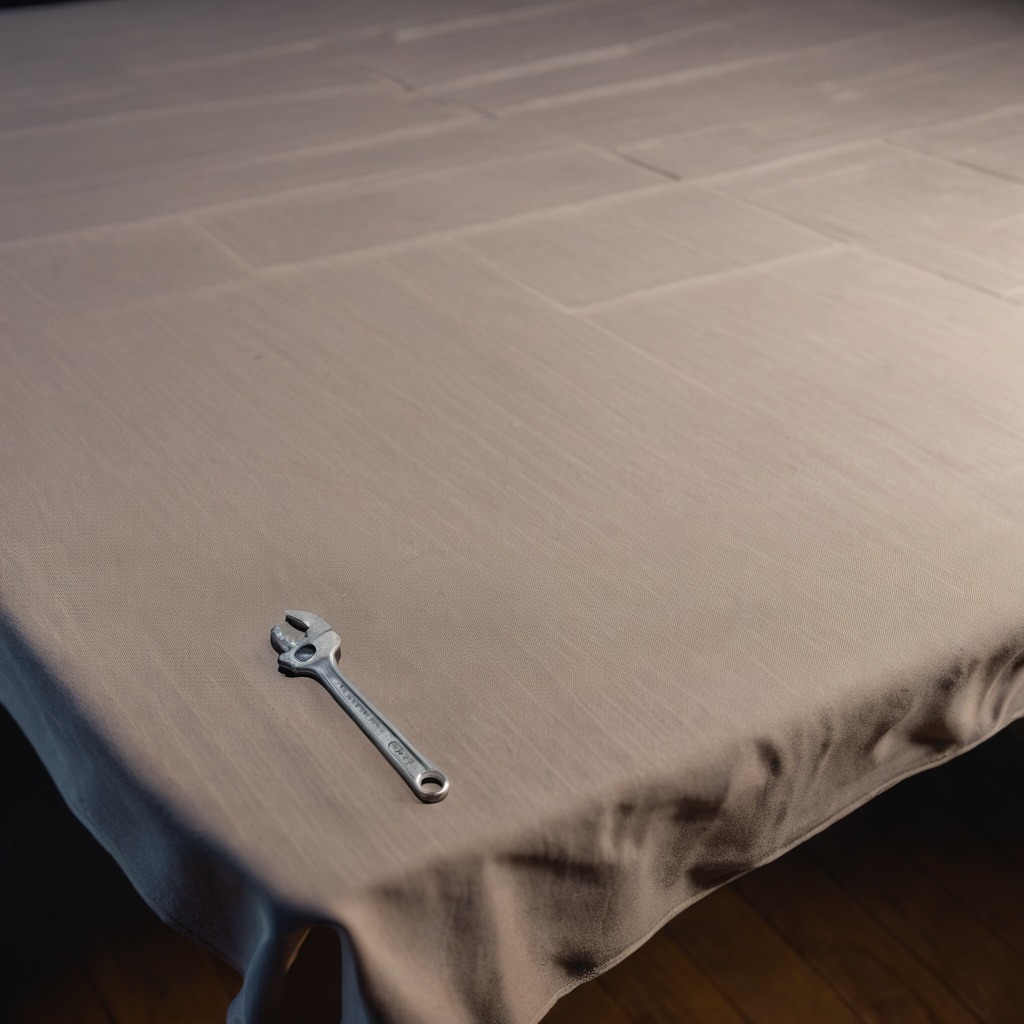
An wrench lying on a wooden table inside a workshop at night.